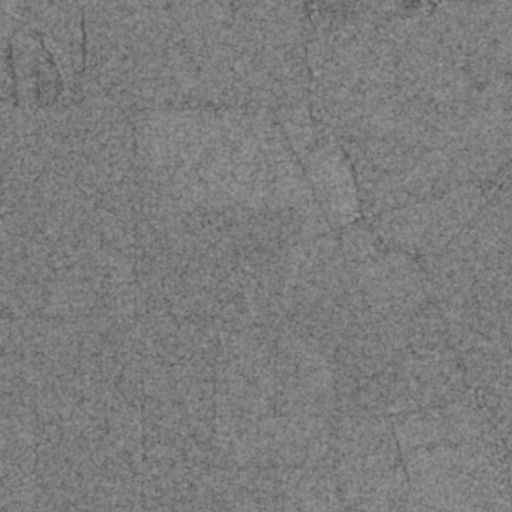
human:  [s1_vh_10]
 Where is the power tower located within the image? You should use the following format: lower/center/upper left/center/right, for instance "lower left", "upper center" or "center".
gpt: The power tower is located in the upper left of the image.
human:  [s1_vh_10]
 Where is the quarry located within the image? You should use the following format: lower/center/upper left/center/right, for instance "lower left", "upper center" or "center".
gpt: There is no quarry in the image.

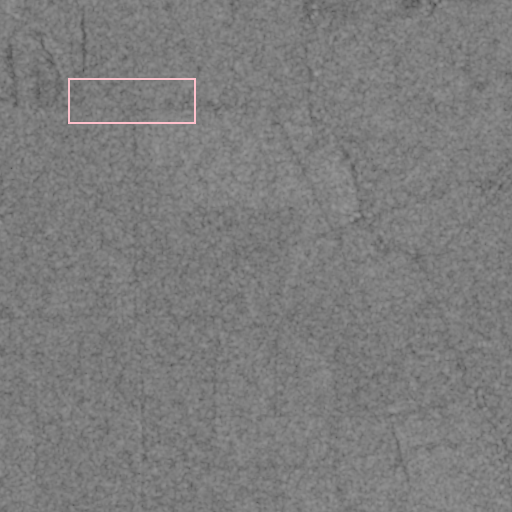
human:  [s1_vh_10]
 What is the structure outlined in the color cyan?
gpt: There is no cyan outline.
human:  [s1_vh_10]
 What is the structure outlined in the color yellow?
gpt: There is no structure outlined in yellow.